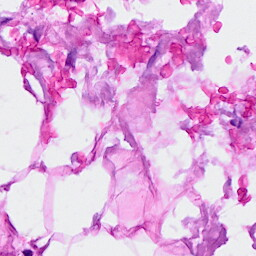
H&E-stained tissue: Breast